Aerial crown-view tile of a tropical tree (Barro Colorado Island, Panama), acquired 20241014:
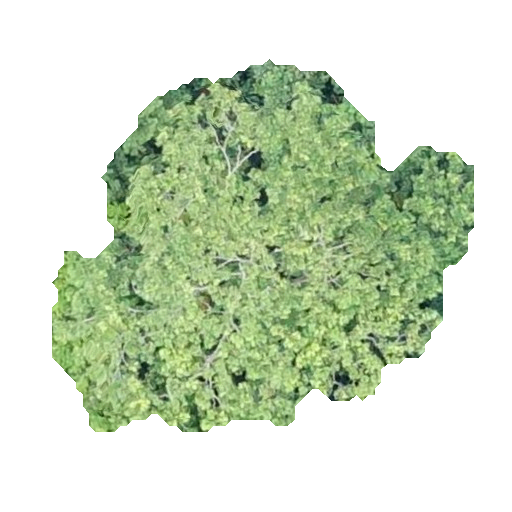
Species: Simarouba amara
GBIF accepted scientific name: Simarouba amara
Crown area: 170.079 m²